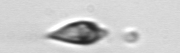
Label: Oxytoxum